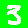
Digit: 3